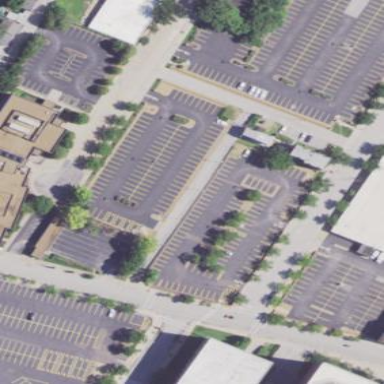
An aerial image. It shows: Road serving as parking aisle.